Interaction volume radius: 10 \u00c5
Interaction volume height: 30 \u00c5
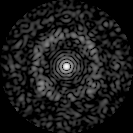
Disorder parameter: 0.7835